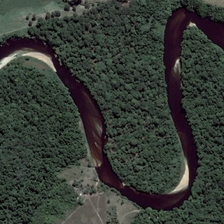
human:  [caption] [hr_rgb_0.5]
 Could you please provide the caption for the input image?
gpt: a large number of green plants are planted on both sides of the river .

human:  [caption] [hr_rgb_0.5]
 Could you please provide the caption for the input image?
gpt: the river is very long and has a very wide area .

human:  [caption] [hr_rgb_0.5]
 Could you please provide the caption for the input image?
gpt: a large number of green plants are planted on both sides of the river .

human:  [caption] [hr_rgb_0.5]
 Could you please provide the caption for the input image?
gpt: the river is very long and has a very wide area .

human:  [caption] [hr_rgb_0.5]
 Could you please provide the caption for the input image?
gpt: the river is very long and has a very wide area .